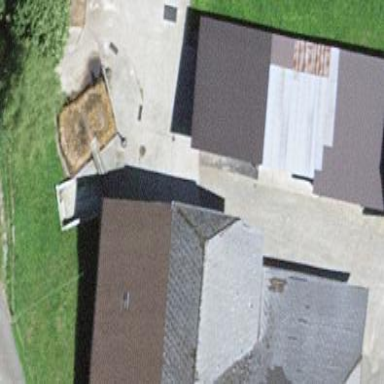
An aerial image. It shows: Rural barn.